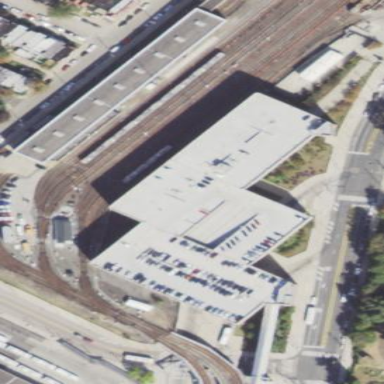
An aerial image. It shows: Multi-storey parking building.